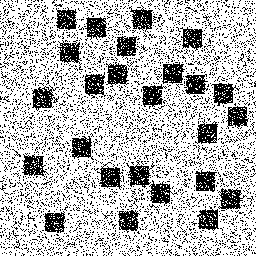
Squares: 25
Triangles: 0
Stars: 0
Total shapes: 25